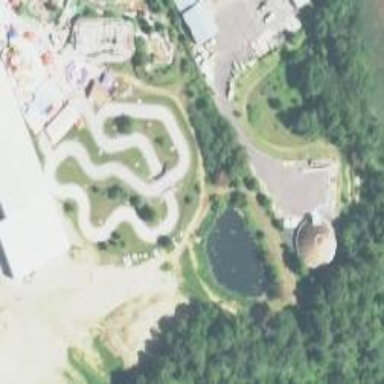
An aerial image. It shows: Water slide attraction.